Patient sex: F
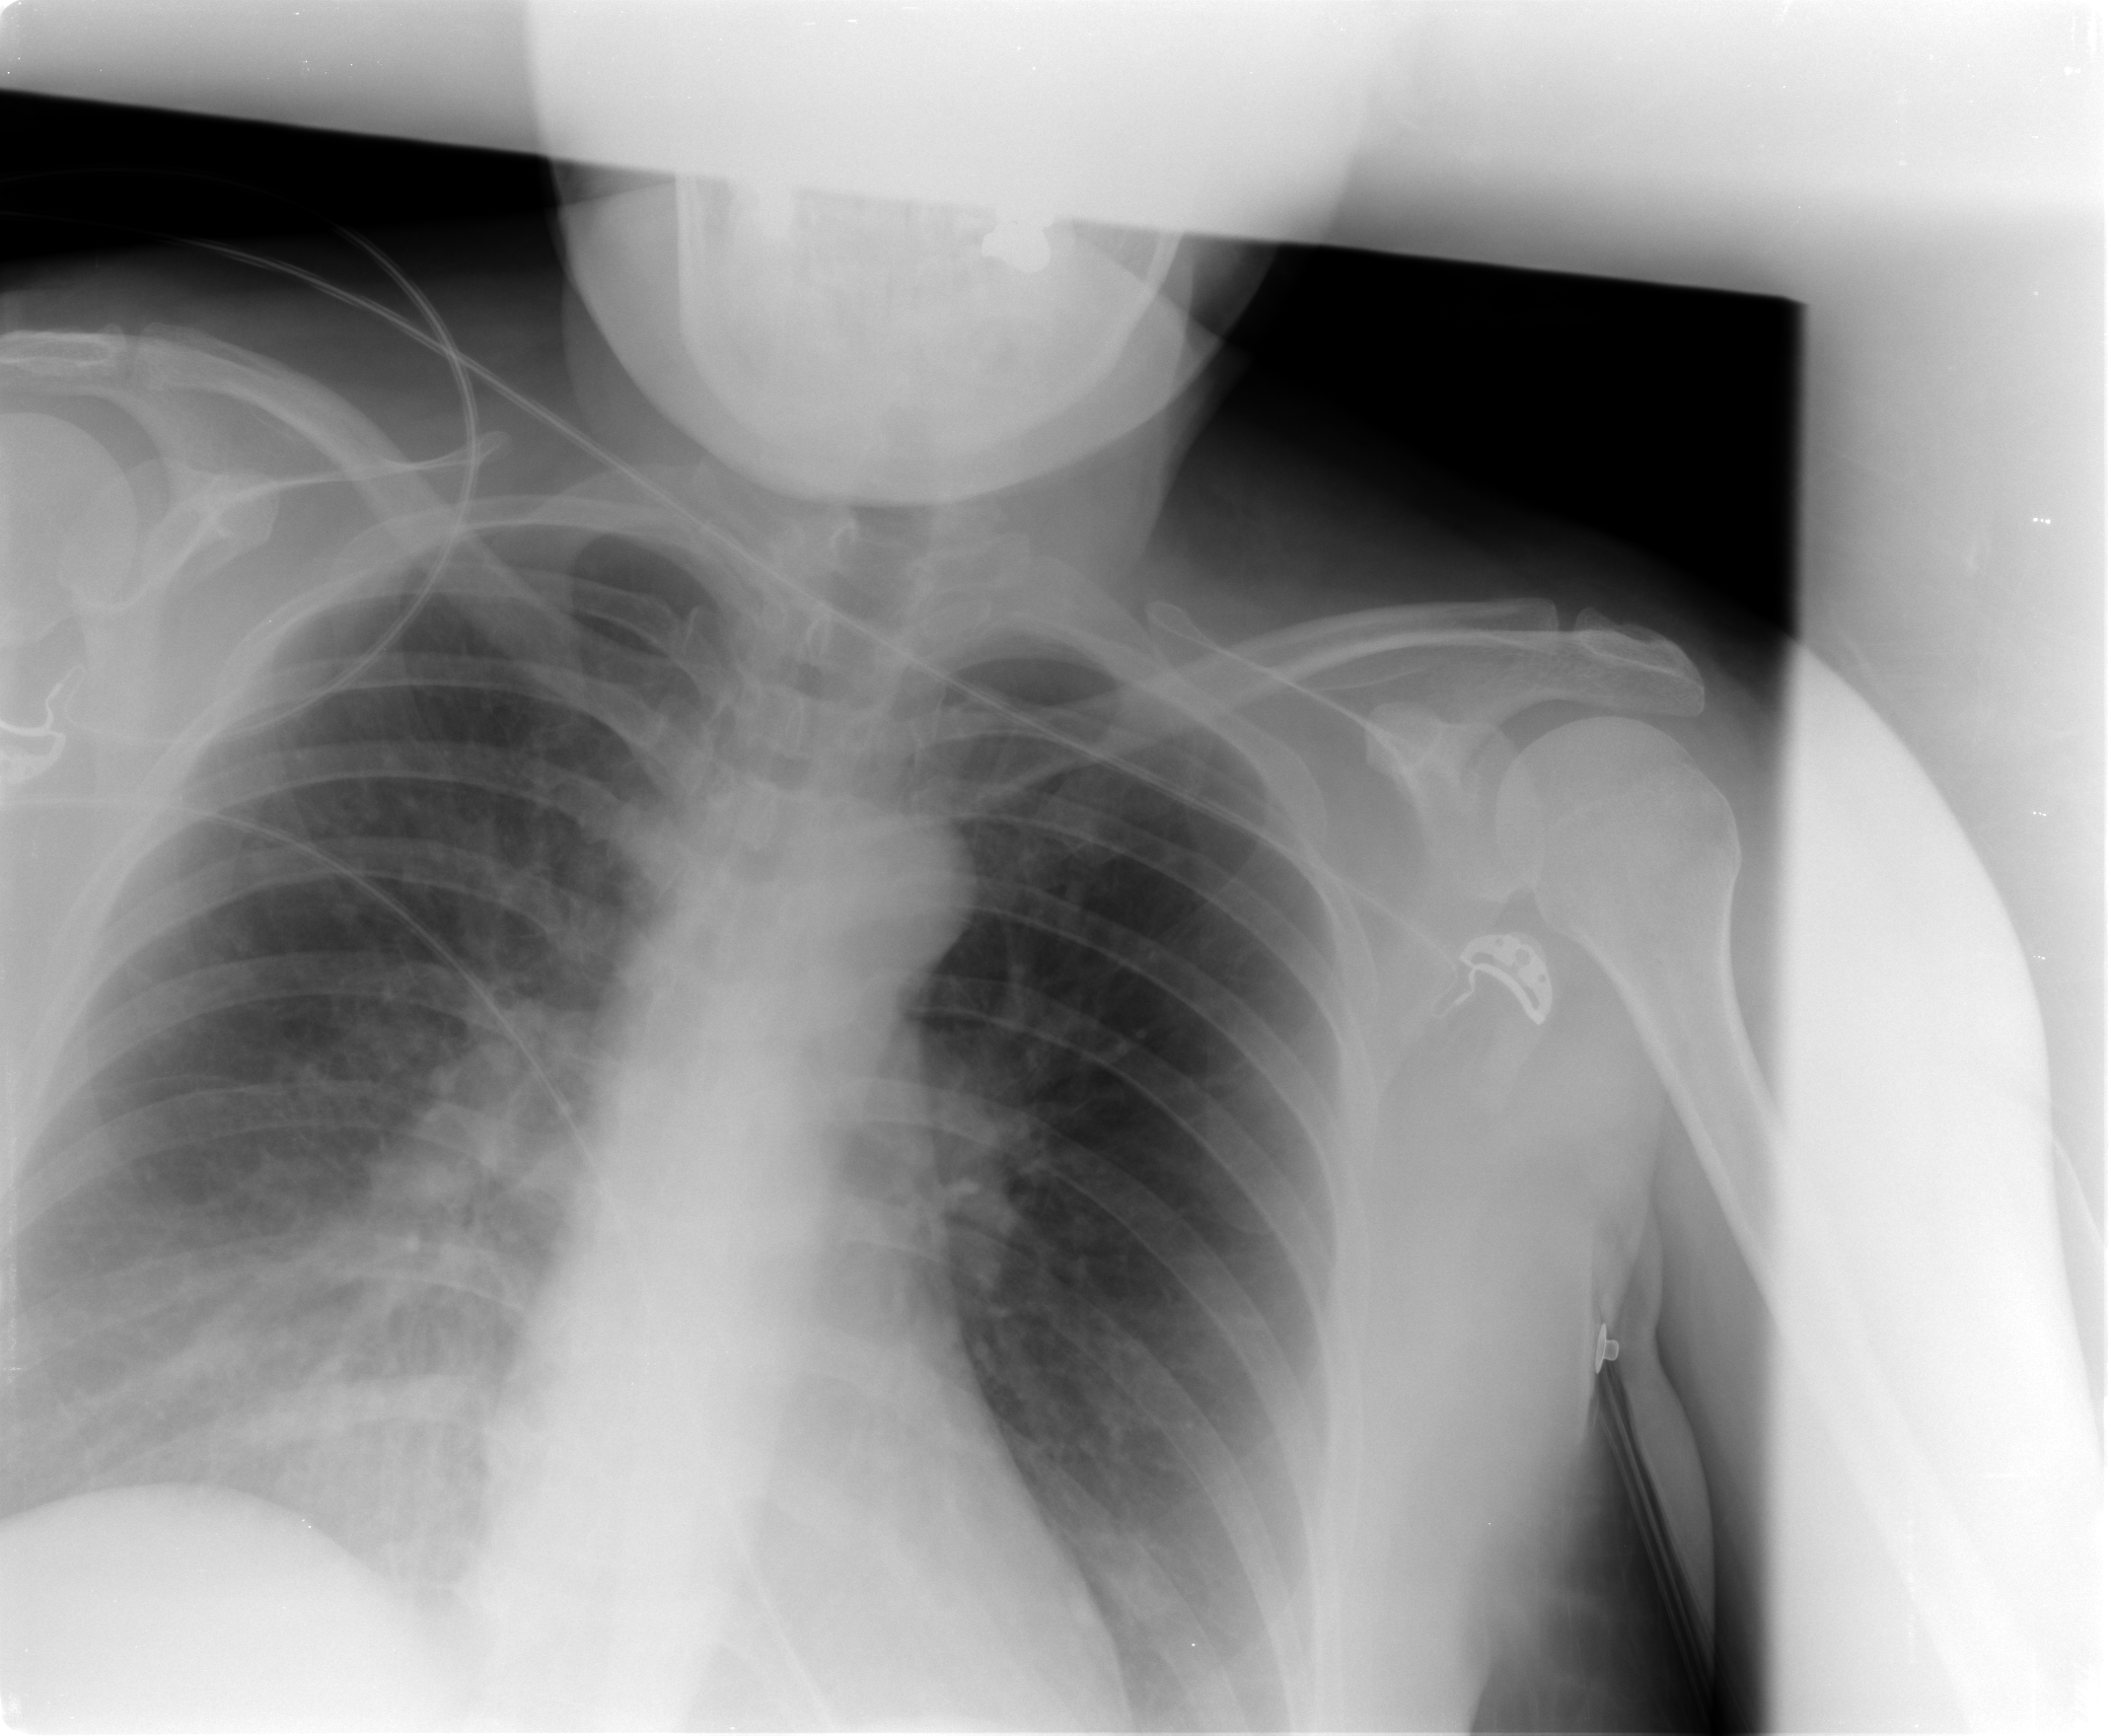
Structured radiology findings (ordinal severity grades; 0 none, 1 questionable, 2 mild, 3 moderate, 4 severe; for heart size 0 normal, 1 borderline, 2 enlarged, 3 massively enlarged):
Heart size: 0
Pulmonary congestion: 0
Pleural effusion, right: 0
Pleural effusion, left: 0
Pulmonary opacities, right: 2
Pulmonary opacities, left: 0
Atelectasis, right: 2
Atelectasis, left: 0